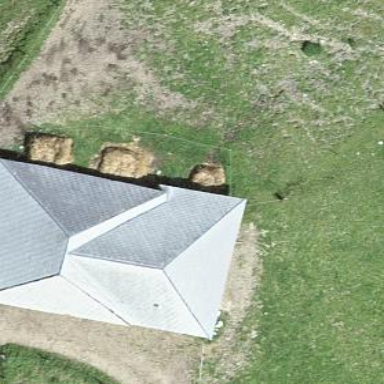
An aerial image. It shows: Farm auxiliary building.